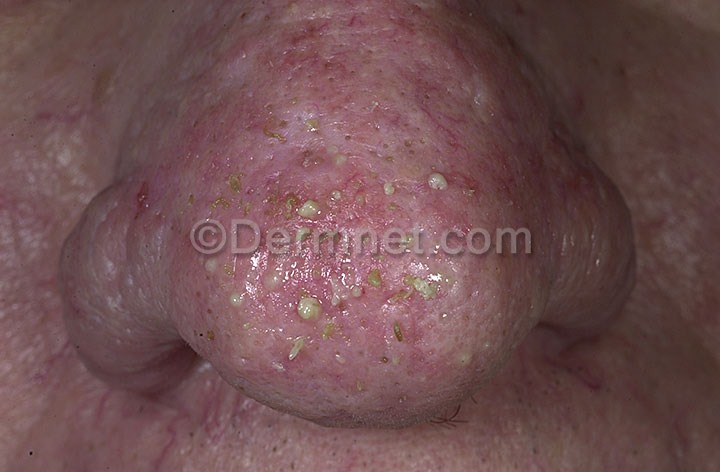
Disease: Acne and Rosacea Photos